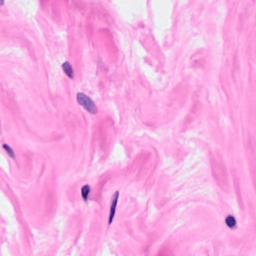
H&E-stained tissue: Breast